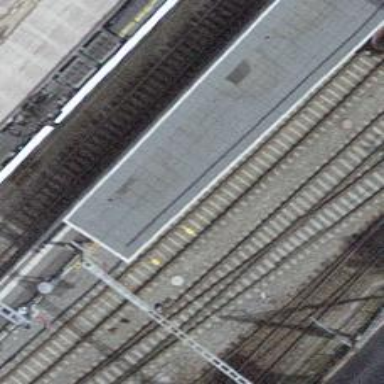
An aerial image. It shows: Railway track with electrified contact lines. This is siding track.